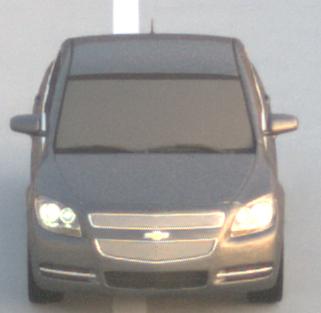
Make: Chevrolet
Model: Malibu 2.4
Detailed model: Malibu
Model produced from: 2012/07
Model produced until: 2014/08
Doors: 4
Color: gray
Road condition: dry road
Daytime: dawn
Contrast: medium contrast